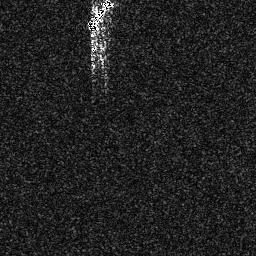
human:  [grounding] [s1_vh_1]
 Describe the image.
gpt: In the satellite image, there is  <ref>1 medium ship </ref> <box>[[33, 0, 44, 12, 0]]</box> located at top.